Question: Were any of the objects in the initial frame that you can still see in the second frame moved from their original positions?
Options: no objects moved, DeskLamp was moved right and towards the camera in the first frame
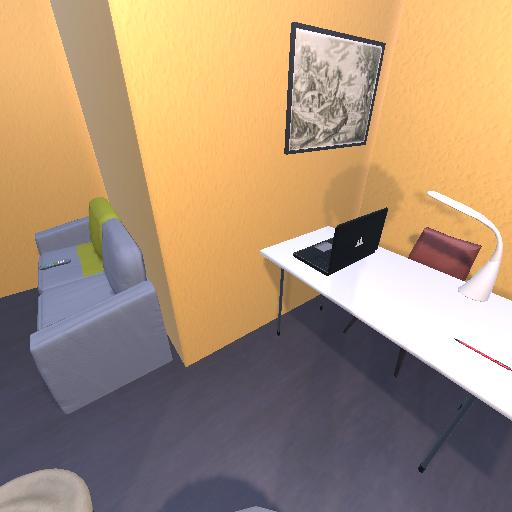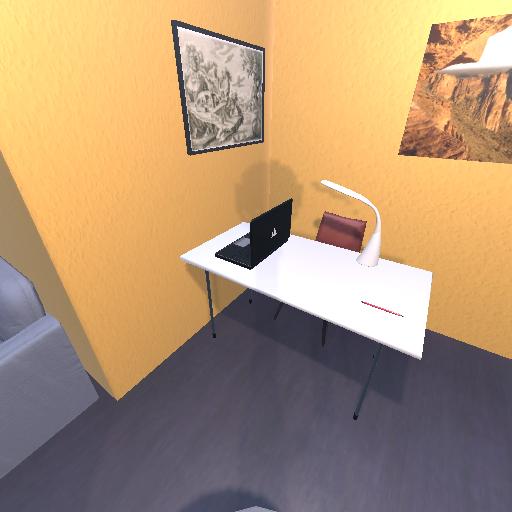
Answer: no objects moved